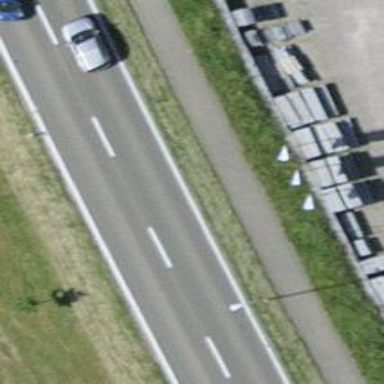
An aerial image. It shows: Primary highway.